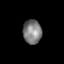
Tissue: skin
Cell type: Epithelial cells
Senescence score: 0.8401
Nuclear area (px): 436
Mean DAPI intensity: 125.635